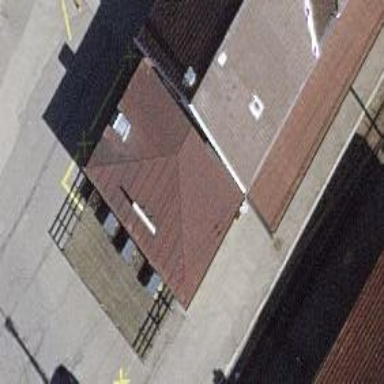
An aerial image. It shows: Pub that also functions as guest house.